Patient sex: F
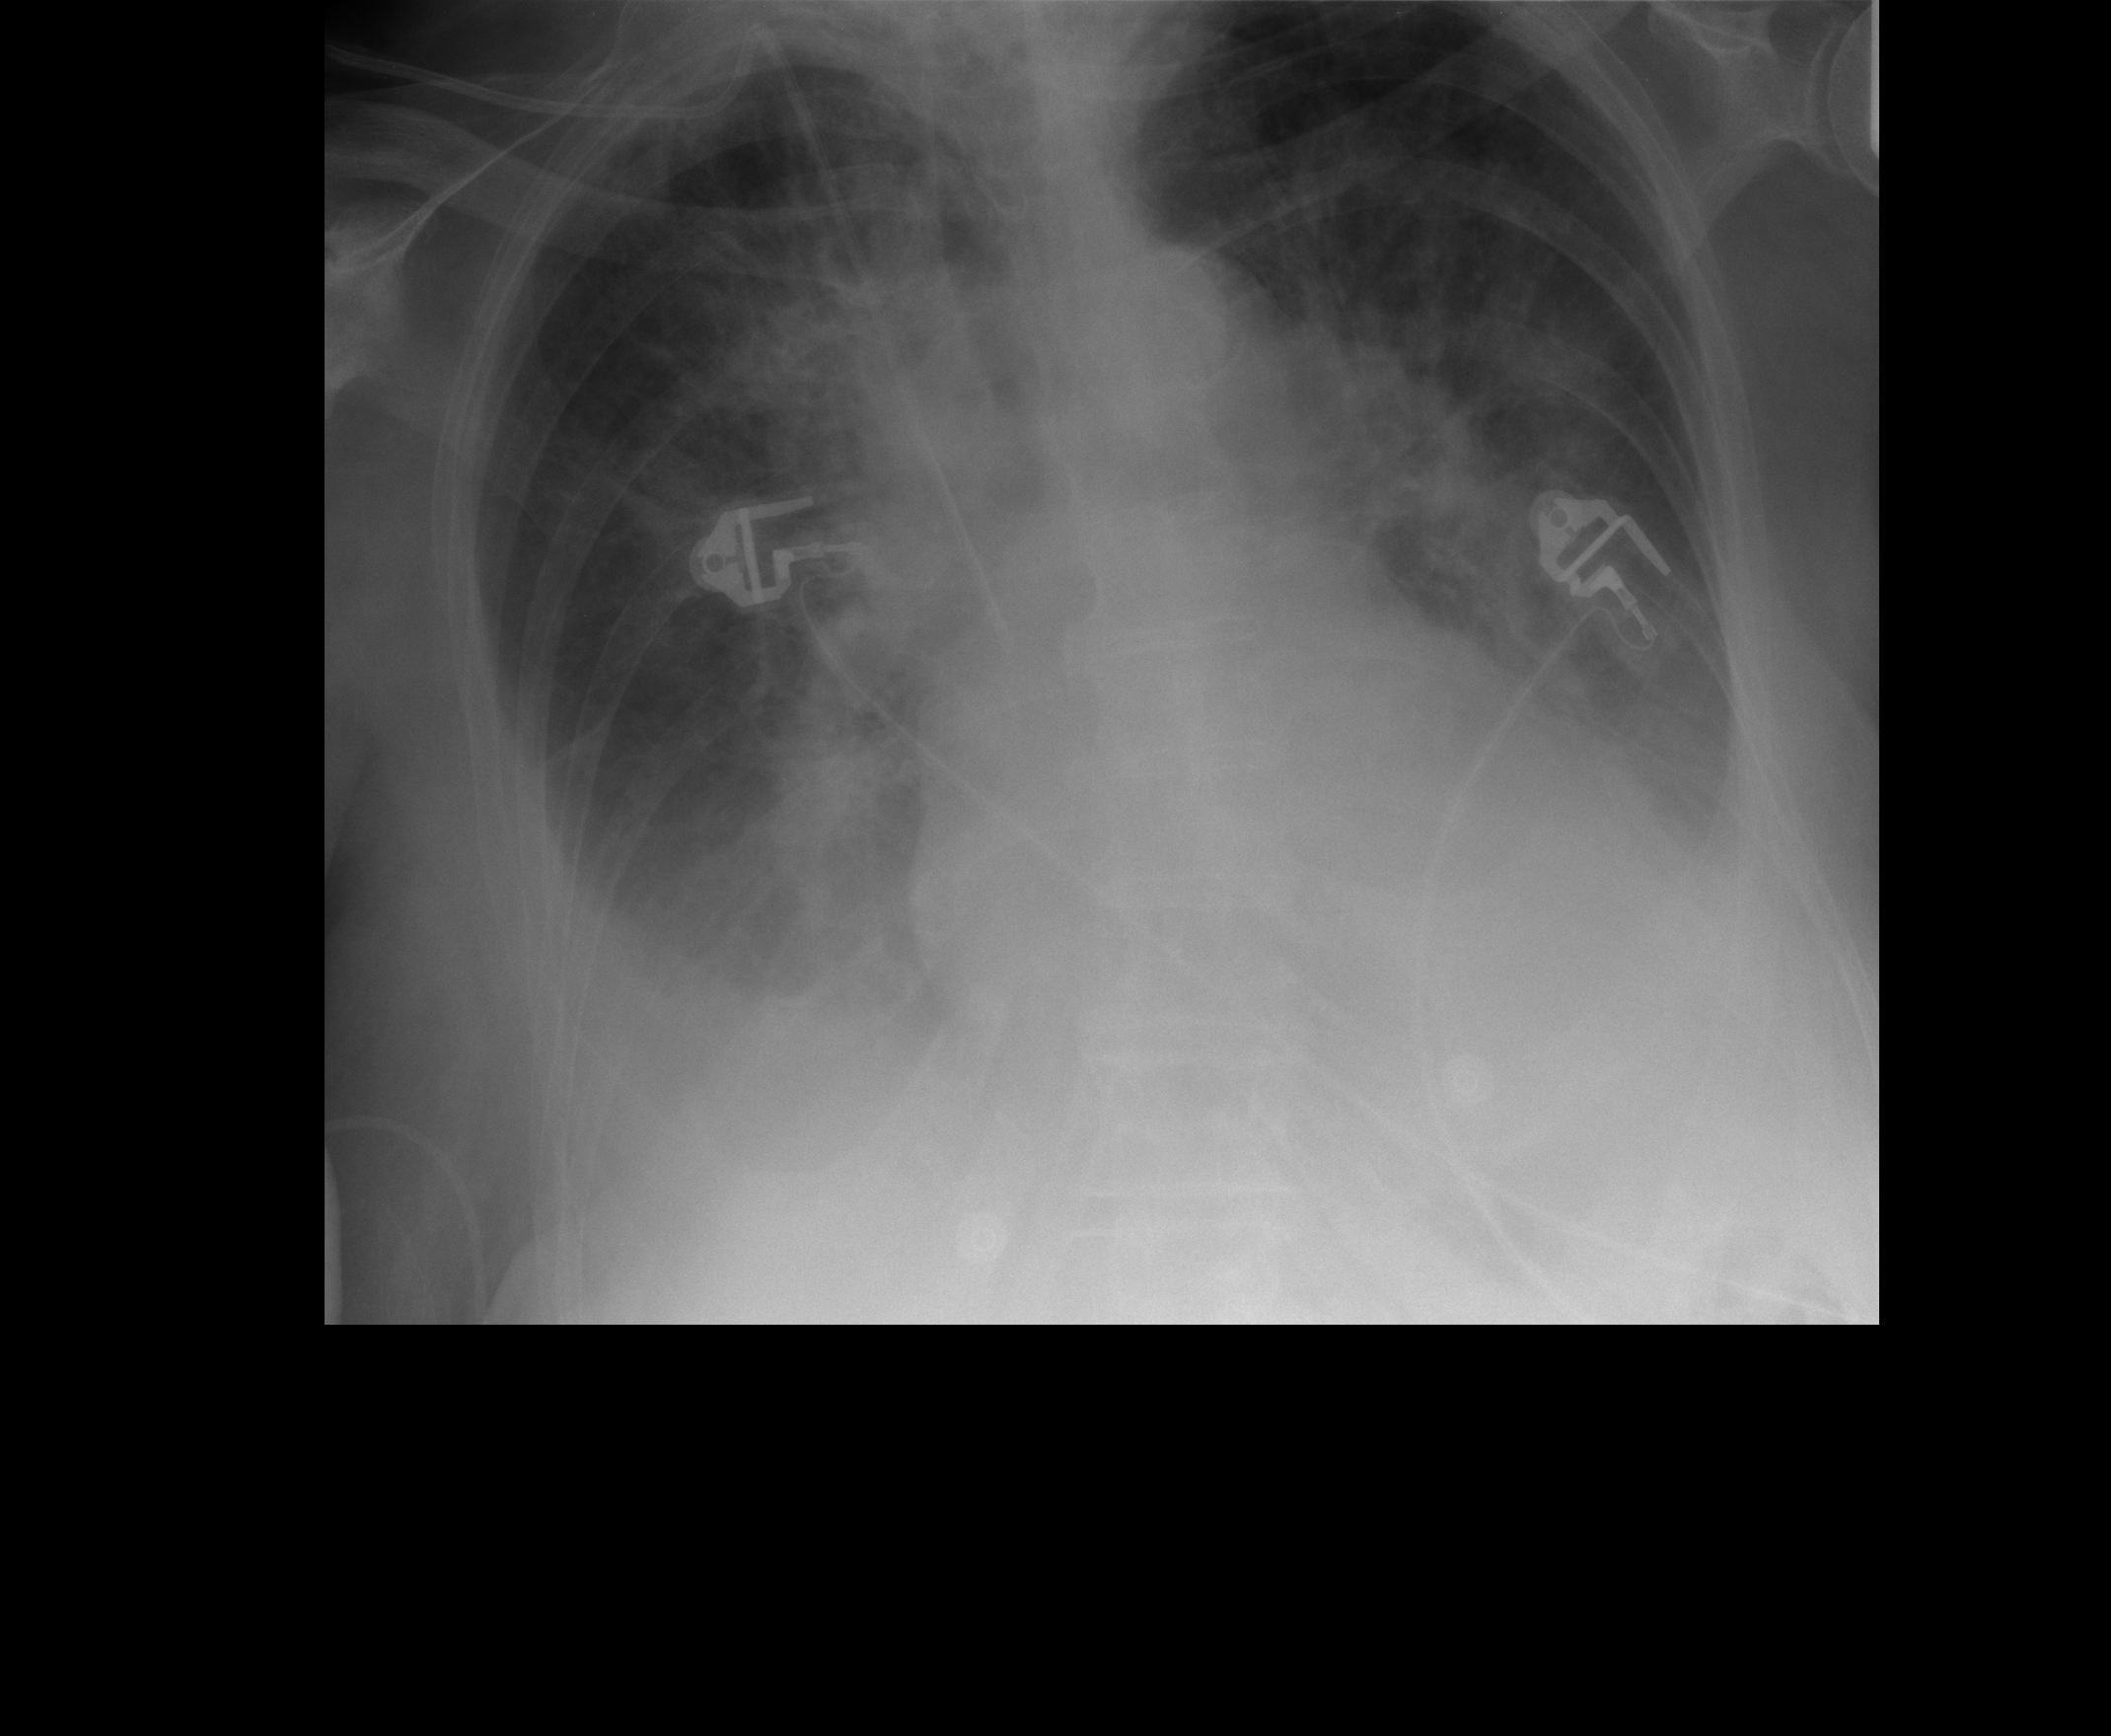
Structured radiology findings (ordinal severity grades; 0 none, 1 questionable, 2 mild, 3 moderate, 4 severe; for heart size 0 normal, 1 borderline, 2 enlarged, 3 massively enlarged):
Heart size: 2
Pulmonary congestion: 2
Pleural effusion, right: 2
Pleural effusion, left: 2
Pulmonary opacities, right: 3
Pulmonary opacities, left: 2
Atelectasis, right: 2
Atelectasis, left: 2